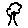
Label: tree